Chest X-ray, AP view. Patient: 17 years old, sex F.
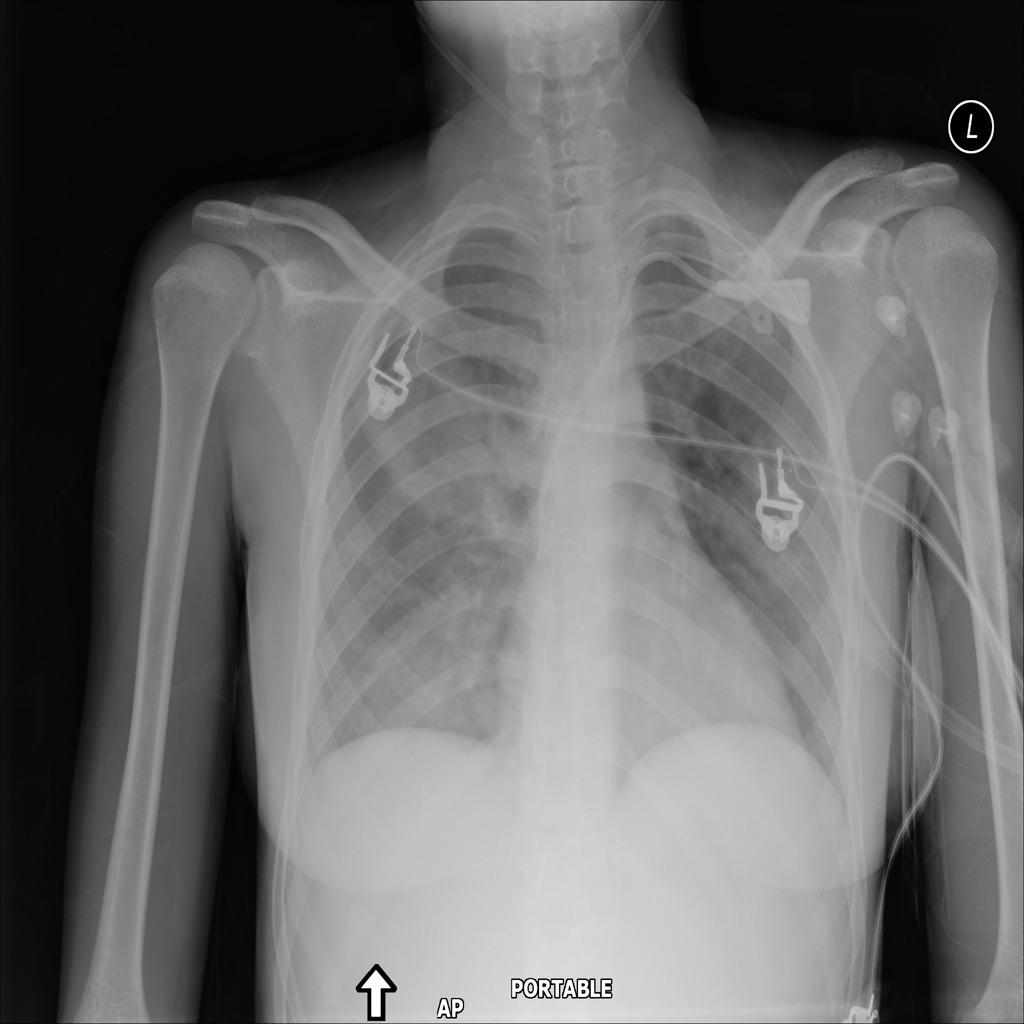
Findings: No Finding